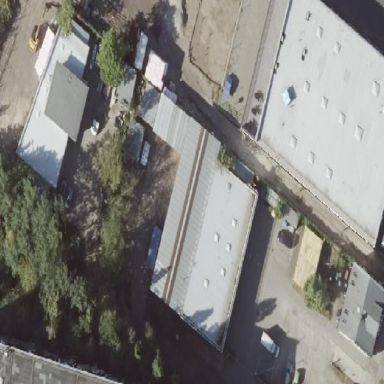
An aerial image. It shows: Building that is tyre shop.